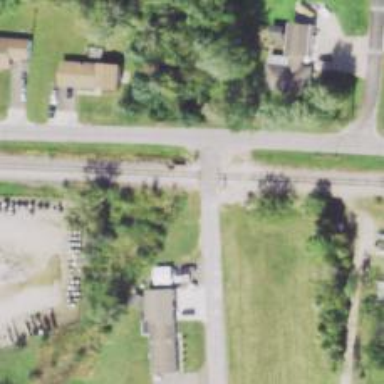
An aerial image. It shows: Level crossing along the railway.